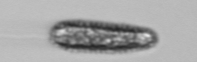
Label: Pseudochattonella_farcimen